Interaction volume radius: 10 \u00c5
Interaction volume height: 25 \u00c5
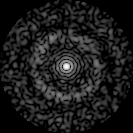
Disorder parameter: 0.8226